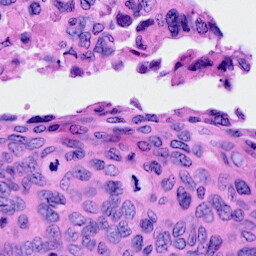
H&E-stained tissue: Cervix